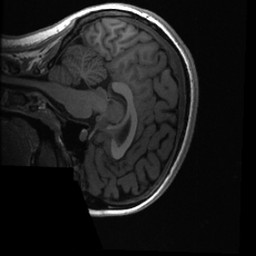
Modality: T1w
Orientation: sagittal
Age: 18
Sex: female